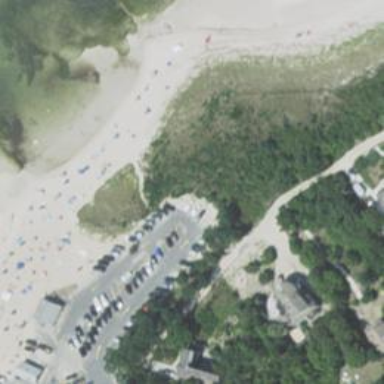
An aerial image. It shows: Sandy beach with natural surroundings.